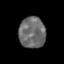
Tissue: skin
Cell type: Epithelial cells
Senescence score: 0.2814
Nuclear area (px): 813
Mean DAPI intensity: 107.624